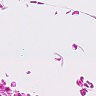
Metastatic tissue present: no